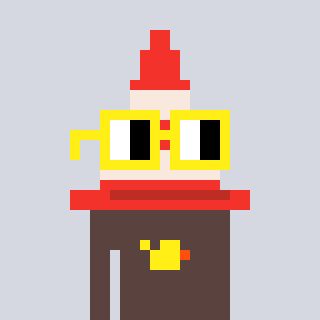
a pixel art character with square yellow glasses, a cone-shaped head and a darkbrown-colored body on a cool background